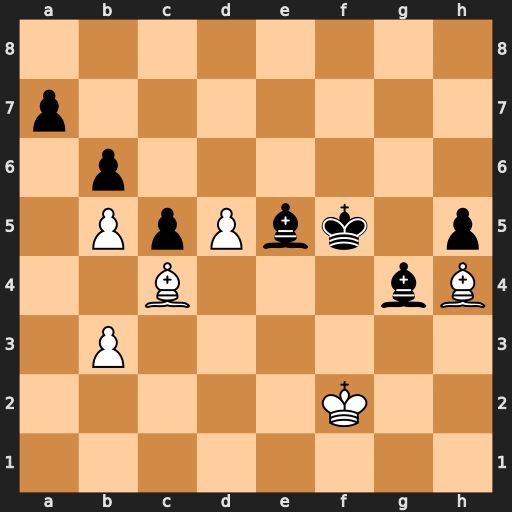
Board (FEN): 8/p7/1p6/1PpPbk1p/2B3bB/1P6/5K2/8
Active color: w
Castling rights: -
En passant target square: -
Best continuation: Bd3+ Kf4 Bg3+ Kg5 Bxe5